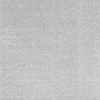
Atmospheric dust classification: dusty